Question: Hey i want to create a thumbnail viewer, for my app, i want something similar to this.

I was wondering if there is a pre-existing component that can display thumbnails (FREE), or i was considering to use a JTable, with a custom cell renderer.
What do you think, what would be the best way.
It will be used to display images, keep in mind that i must be able to select individual and multiple files to perform actions on them.
thx in advance.
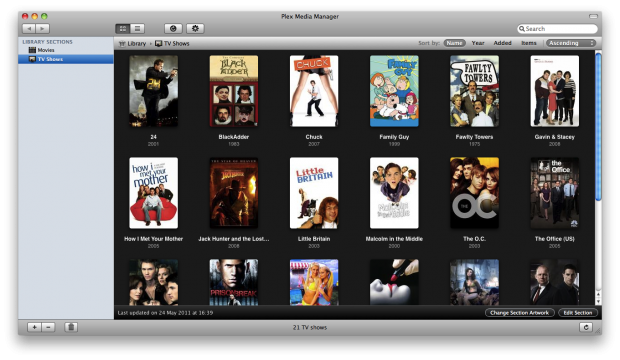
Answer: A JList would probably be better than a JTable. You can use a "horizontal wrap" style. You can always create a custom renderer for the list as well.